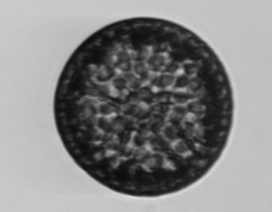
Label: Coscinodiscus